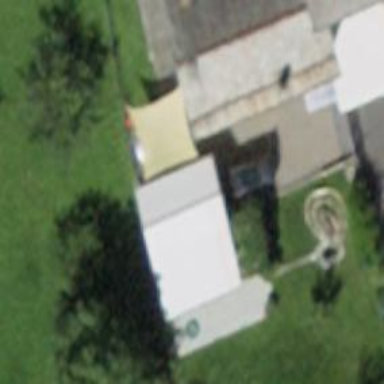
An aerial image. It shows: Residential building with hipped roof.